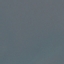
Label: SeaLake